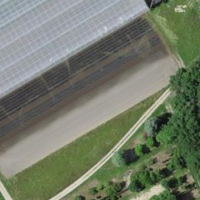
EUNIS habitat code: 52
Species observed at this site:
Cyperus esculentus